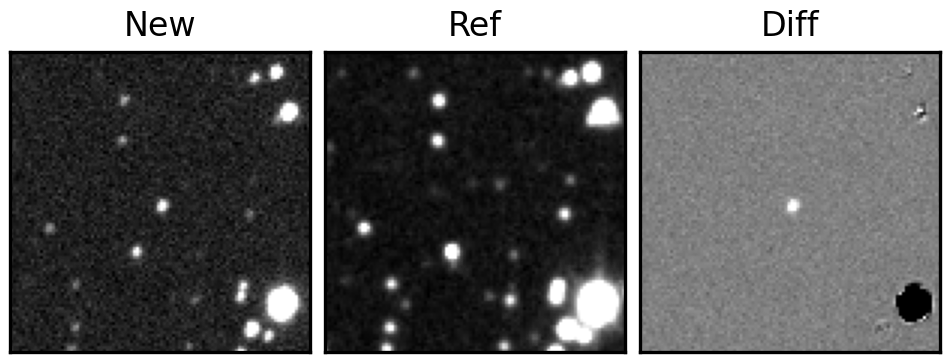
Label: real